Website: slack
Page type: payment
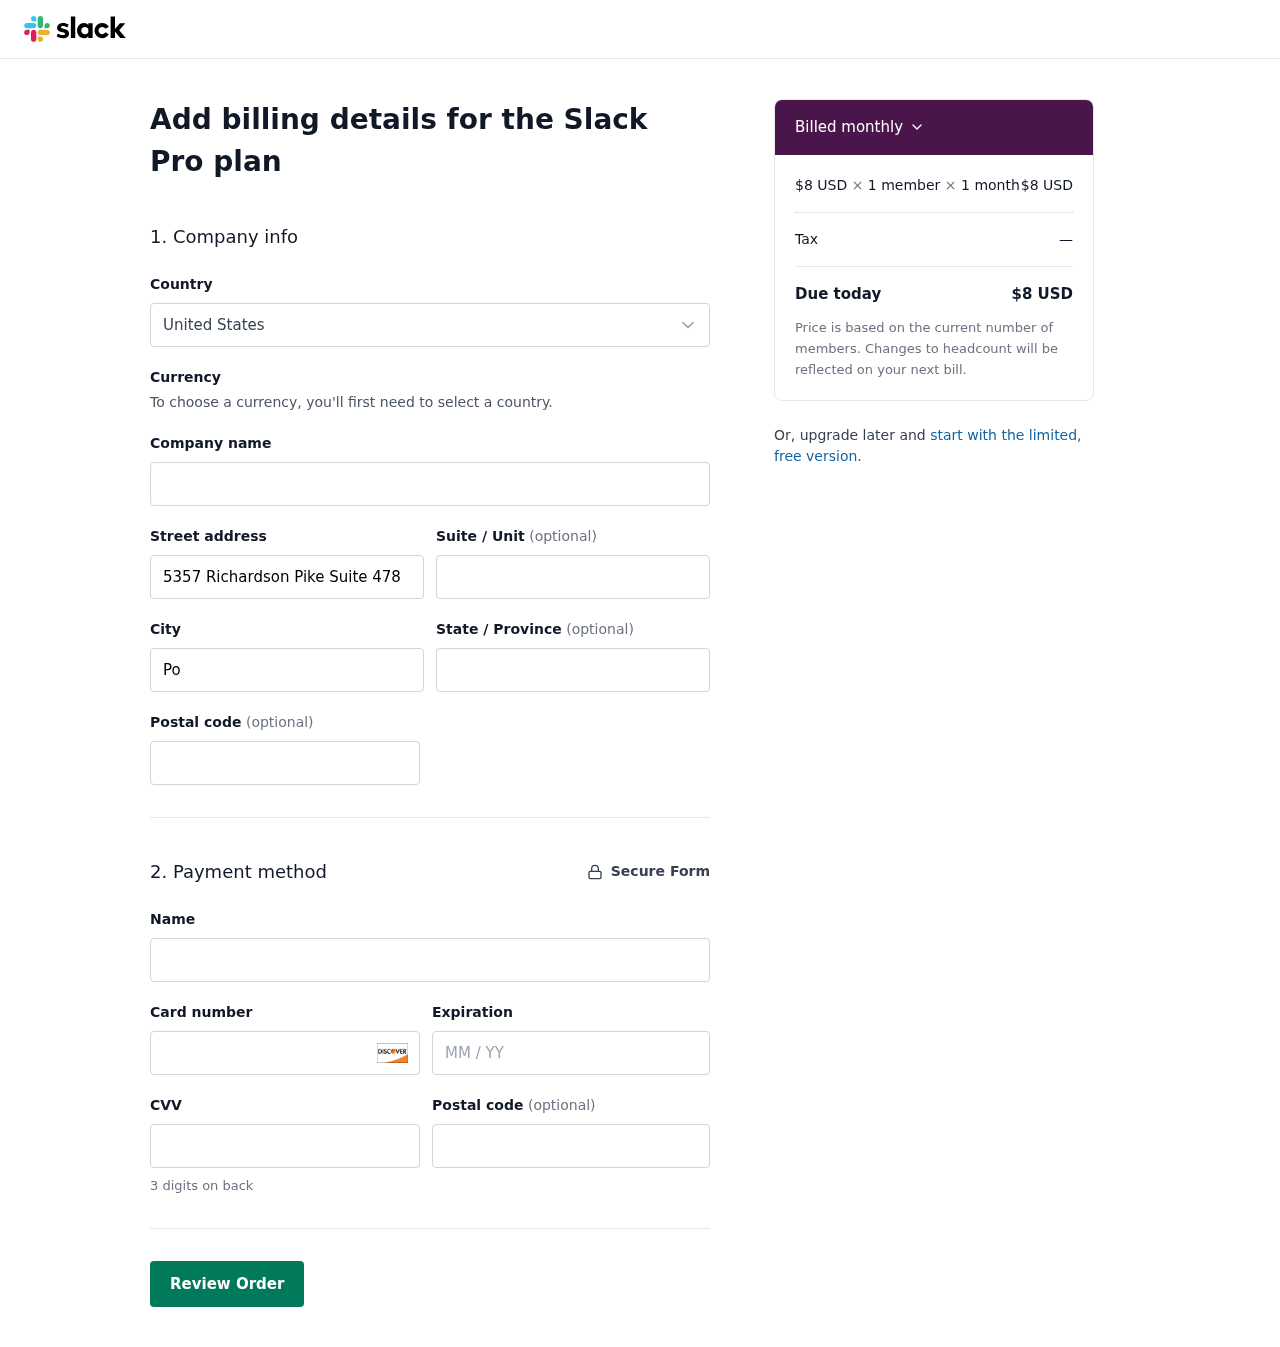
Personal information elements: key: PII_COUNTRY
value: United States
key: PII_STREET
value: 5357 Richardson Pike Suite 478
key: PII_CITY
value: Port Craig
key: PII_STATE
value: Delaware
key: PII_POSTCODE
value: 46541
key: PII_FULLNAME
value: Samantha Dickson
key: PII_CARD_NUMBER
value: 6569 7378 9286 6937
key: PII_CARD_EXPIRY
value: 11/28
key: PII_CARD_CVV
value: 296
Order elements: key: ORDER_PRICE_PER_MEMBER
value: $8 USD
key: ORDER_NUM_MEMBERS
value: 1 member
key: ORDER_NUM_MONTHS
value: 1 month
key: ORDER_SUBTOTAL
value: $8 USD
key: ORDER_TAX
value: —
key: ORDER_TOTAL
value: $8 USD